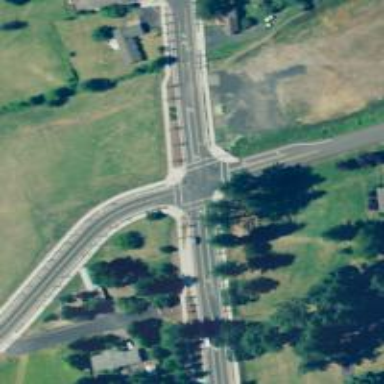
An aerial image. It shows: Marked crossing on the road.